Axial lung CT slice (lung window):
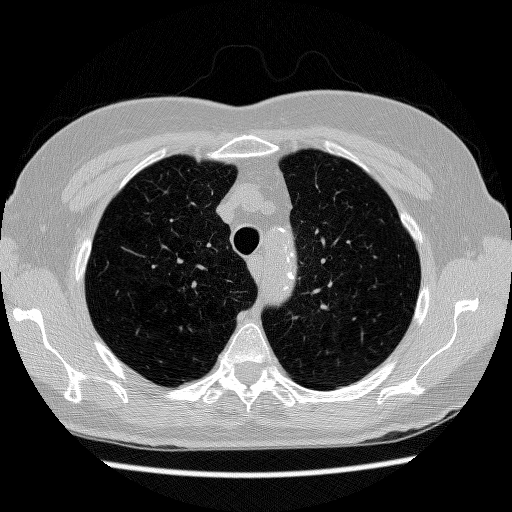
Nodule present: no